Question: I want to change the HSV of bitmap I found out some help online but they are changing the HSV of whole image. In my case i have circular selector that enable user to select specific part of image and than change its HSV. It look like this

Can we do that without using any other third party image processing library?
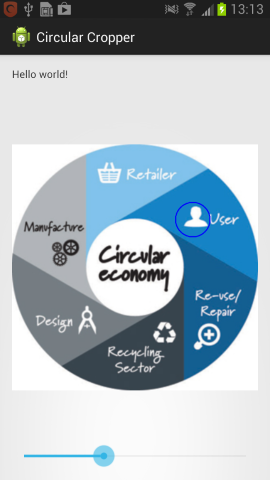
Answer: If you know how to specifically get the pixel indices of the circle here is what you do:
'''
int pixel = bitmap.getPixel(X,Y);
float[] HSV=new float[3];
Color.RGBToHSV(Color.red(pixel), Color.green(pixel), Color.blue(pixel), HSV);
// Manipulate the HSV array as you want then,
bitmap.setPixel(X,Y, Color.HSVToColor(HSV));
'''
PS: If you want to know how to get the X and Y coordinates of pixel please do comment. I'll edit the post as per your requirements.
Here is how you get pixels of the circular area (and manipulate it) provided you have the co-ordinate of the center of the circle and the radius of the circle you want the manipulation to.
'''
int centerX = 100; // This is the X co-ordinate of the center of your circle
int centerY = 100; // This is the Y co-ordinate of the center of your circle
int radius = 40; // This is the radius of the circle you want
for(int Y=centerY-radius; Y<=centerY+radius;Y++)
{
for(int X=centerX-radius;X<=centerX+radius;X++)
{
int distance = (int)Math.sqrt(Math.pow((X-centerX),2) + Math.pow((Y-centerY),2));
if(distance<=radius)
{
int pixel = bitmap.getPixel(X,Y);
float[] HSV=new float[3];
Color.RGBToHSV(Color.red(pixel), Color.green(pixel), Color.blue(pixel), HSV);
// Manipulate the HSV array as you want then,
bitmap.setPixel(X,Y, Color.HSVToColor(Color.alpha(pixel),HSV));
}
}
}
'''